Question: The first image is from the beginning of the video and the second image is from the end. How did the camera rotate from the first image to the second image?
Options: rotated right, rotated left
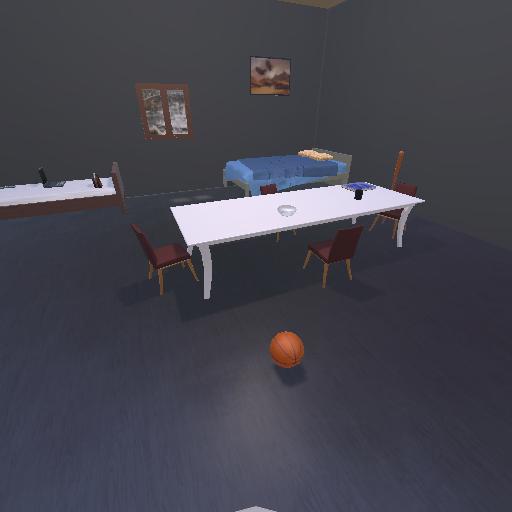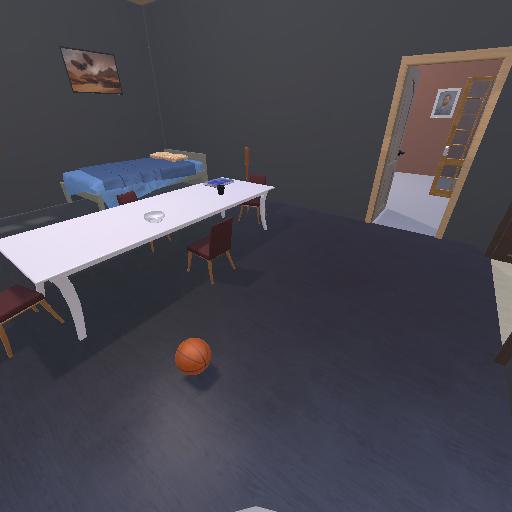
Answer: rotated right